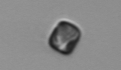
Label: Thalassiosira